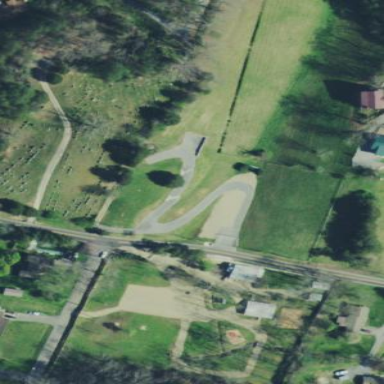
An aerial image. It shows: Cemetery.